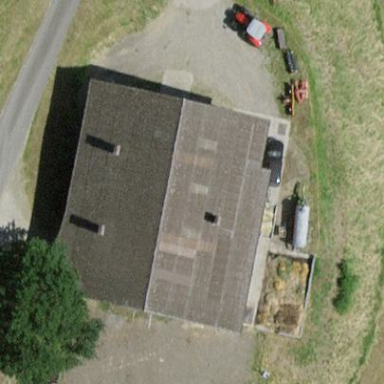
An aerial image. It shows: Farmyard area.